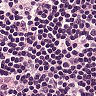
Metastatic tissue present: no